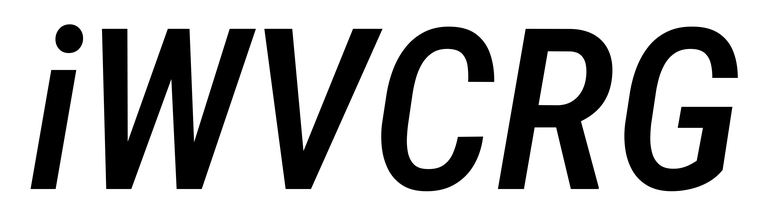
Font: Roboto-Italic_Condensed_Medium_Italic